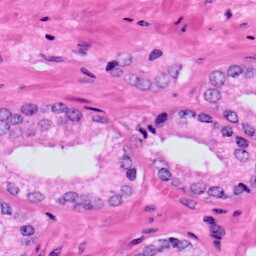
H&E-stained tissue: Prostate